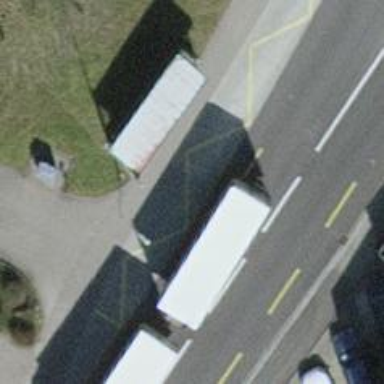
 serving as platform for public transportation."